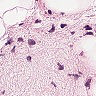
Metastatic tissue present: no